Question: I have two PrimeFaces 'p:calendar' components, one representing a begin and the other representing an end date.
I want to run a validator method now whenever one of them changes.
Here's the end date component:
'''
<p:calendar id="end-date"
widgetVar="testEndDate"
value="#{testManager.endDate}"
mindate="#{testManager.minEndDate}"
maxdate="#{testManager.maxEndDate}"
validator="#{testManager.validateEndDate}">
<p:ajax event="dateSelect" update="begin-date msgs" global="false" />
</p:calendar>
'''
Here's the validator method code:
'''
@Override
public void validateEndDate(FacesContext context, UIComponent component, Object value)throws ValidatorException
{
System.out.println(this.getClass().getSimpleName() + ".validateEndDate()!");
Date beginDate = this.getBeginDate();
Date endDate = (Date)value;
if ( endDate != null && endDate.getTime() <= beginDate.getTime() )
{
System.out.println("End date less than or equal to begin date!");
// this.setValidated( false );
//
// throw new ValidatorException( JsfUtil.getValidationErrorFacesMessage( "common.validator.validTo.message" ) );
context.addMessage(null, JsfUtil.getValidationErrorFacesMessage("common.validator.validTo.message"));
}
List < FacesMessage > messages = context.getMessageList();
if ( !messages.isEmpty() )
{
System.out.println("Faces messages list not empty! Size = " + messages.size());
this.setValidated(false);
throw new ValidatorException(messages);
}
this.setValidated(true);
}
'''
Here's what I do:
- - -
The code basically works, at least according to the console output:
'''
INFO: DefaultValidatingBeginEndDateChecker.validateEndDate()!
INFO: End date less than or equal to begin date!
INFO: Faces messages list not empty! Size = 1
'''
However, this shows the same 'FacesMessage' on the UI:

As you can see, the output doesn't match what the validator method is saying.
Does anyone know what's going on/wrong and how to fix this? (Also note the outcommented code showing the working solution, but I need to know why this isn't working, because I have another more complex validator which has 1+ ifs which is supposed to show more than one message...).
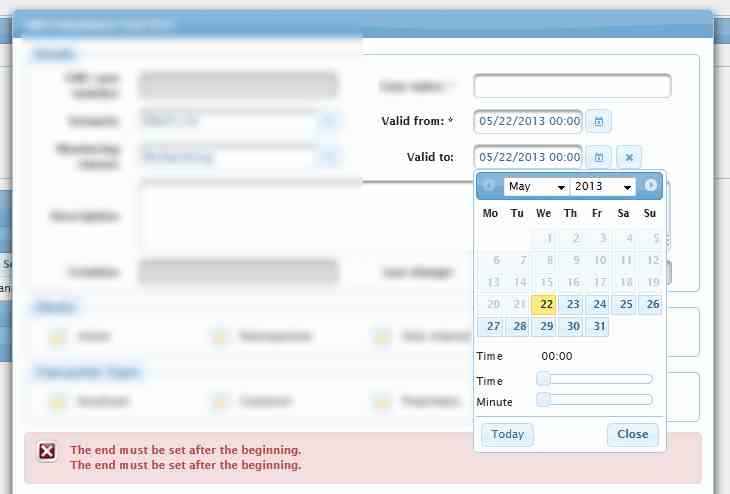
Answer: What works is to collect the faces messages in an own list:
'''
List<FacesMessage> messages = new ArrayList<FacesMessage>();
if ( endDate != null && endDate.getTime() <= beginDate.getTime() )
{
System.out.println( "End date less than or equal to begin date!" );
// context.addMessage( null, JsfUtil.getValidationErrorFacesMessage( "common.validator.validTo.message" ) );
messages.add( JsfUtil.getValidationErrorFacesMessage( "common.validator.validTo.message" ) );
}
// ... more ifs
if ( !messages.isEmpty() )
{
System.out.println( "Faces messages list not empty! Size = " + messages.size() );
this.setValidated( false );
throw new ValidatorException( messages );
}
this.setValidated( true );
'''
Doh.